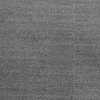
Atmospheric dust classification: dusty